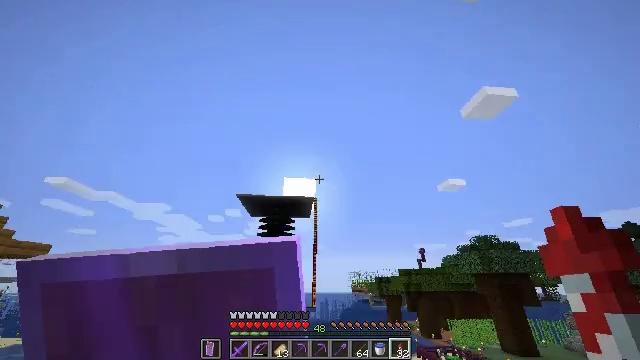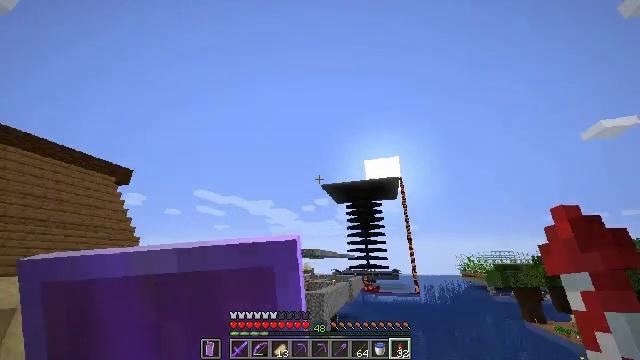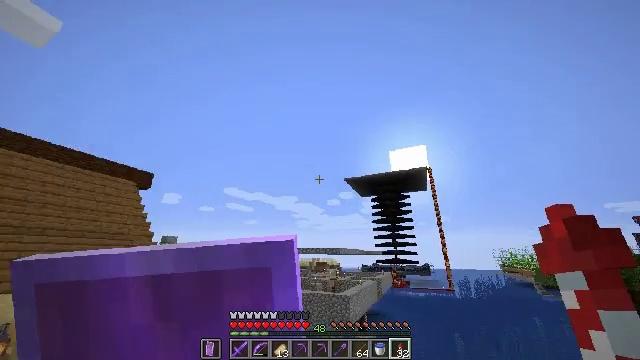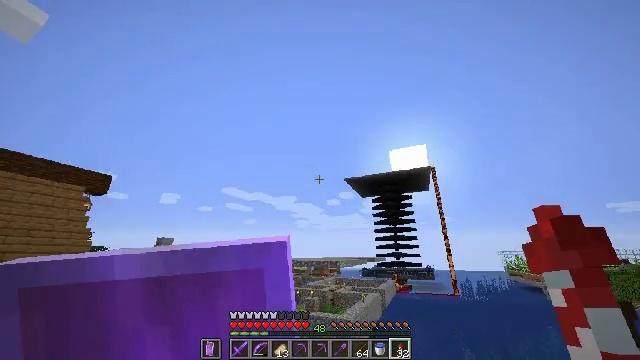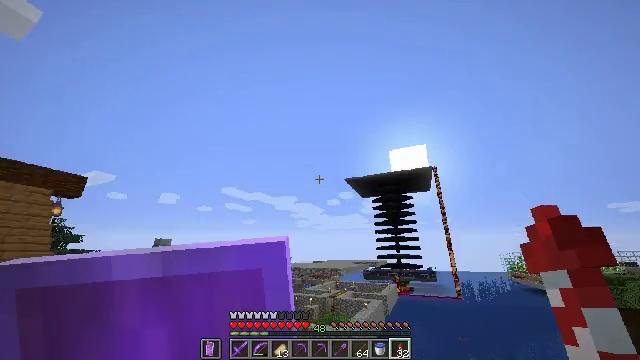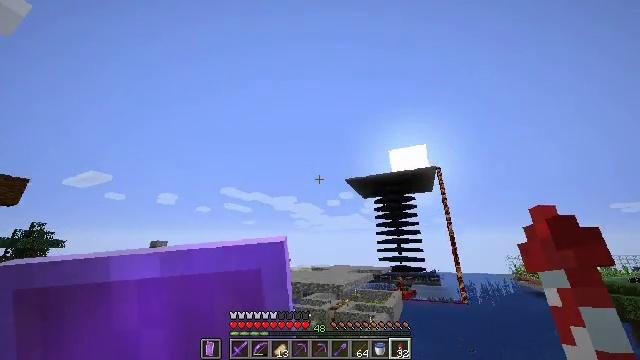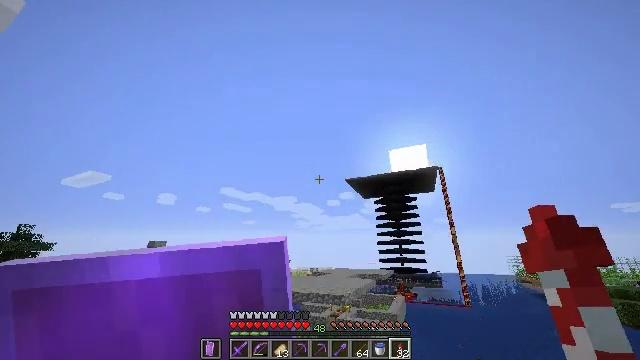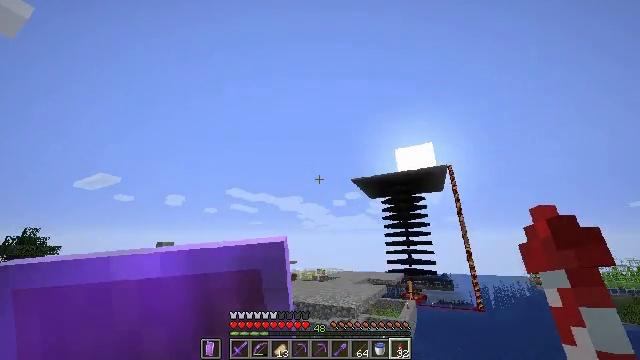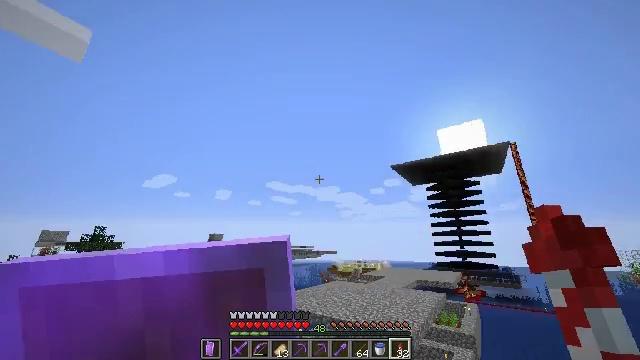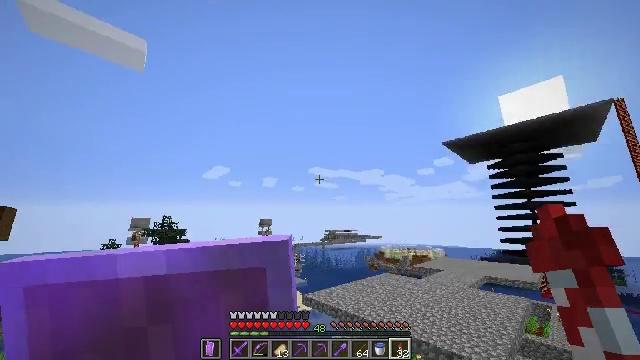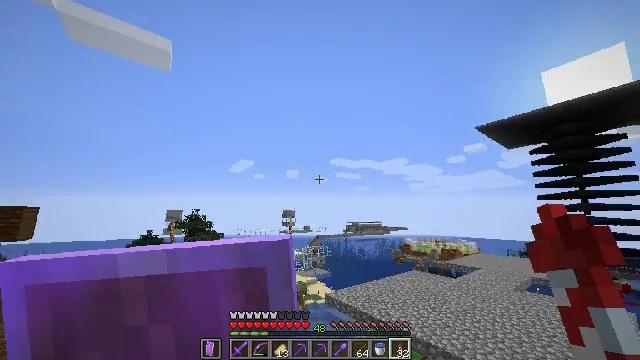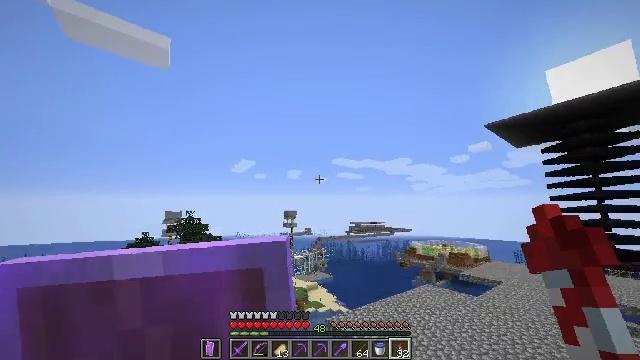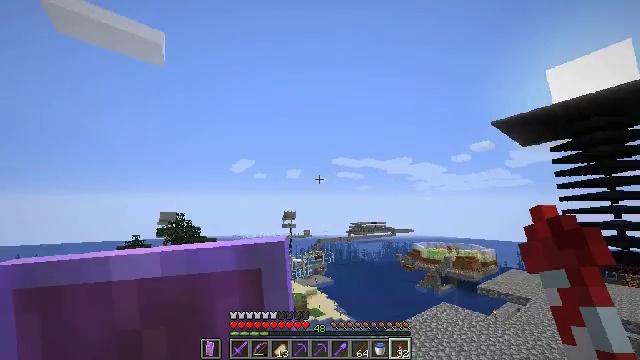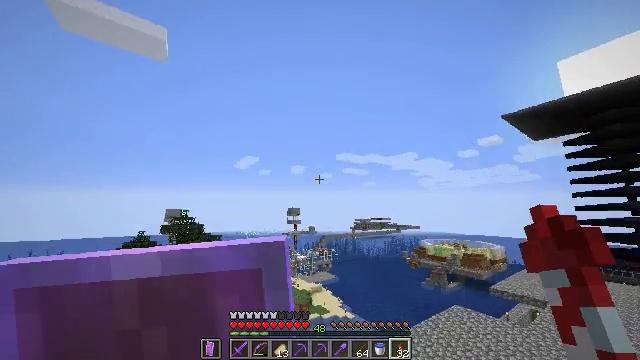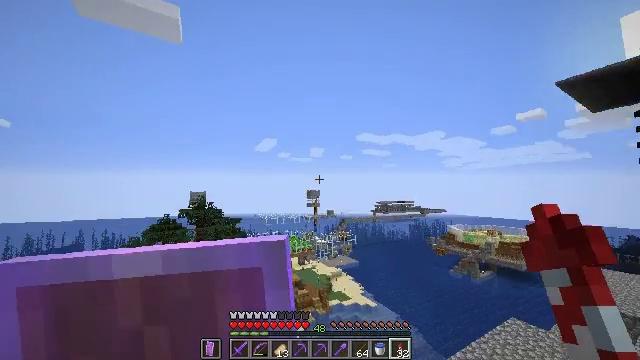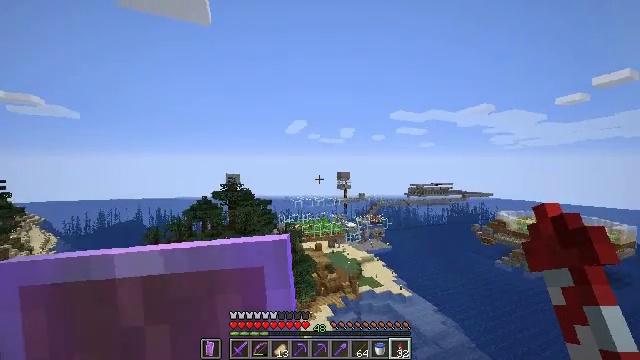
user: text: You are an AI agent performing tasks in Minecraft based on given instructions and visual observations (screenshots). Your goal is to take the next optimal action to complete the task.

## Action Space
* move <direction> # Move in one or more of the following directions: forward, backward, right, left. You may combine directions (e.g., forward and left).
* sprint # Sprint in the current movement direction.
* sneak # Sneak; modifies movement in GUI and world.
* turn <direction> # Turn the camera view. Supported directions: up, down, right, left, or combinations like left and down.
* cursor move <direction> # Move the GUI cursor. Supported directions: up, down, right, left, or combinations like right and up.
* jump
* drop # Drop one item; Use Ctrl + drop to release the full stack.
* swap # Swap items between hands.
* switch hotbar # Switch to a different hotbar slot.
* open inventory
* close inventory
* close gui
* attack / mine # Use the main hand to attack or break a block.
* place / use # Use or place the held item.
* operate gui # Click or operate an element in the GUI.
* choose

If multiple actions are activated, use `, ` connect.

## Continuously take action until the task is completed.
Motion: motion action
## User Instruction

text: Mine the diorite underground.
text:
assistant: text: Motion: move forward, sprint, turn left and down, jump
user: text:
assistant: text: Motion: move forward, sprint, turn left and down
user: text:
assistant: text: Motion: move forward, sprint
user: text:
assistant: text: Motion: move forward, sprint
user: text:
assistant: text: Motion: move forward, sprint
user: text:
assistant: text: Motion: move forward, sprint
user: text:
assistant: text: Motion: move forward, sprint, turn left
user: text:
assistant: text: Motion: move forward, sprint, turn left and down
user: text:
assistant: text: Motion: move forward, sprint, turn left and down
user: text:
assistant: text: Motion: move forward, sprint, turn left and down
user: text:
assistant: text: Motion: move forward, sprint
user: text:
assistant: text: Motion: move forward, sprint
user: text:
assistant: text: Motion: move forward, sprint, turn left and down
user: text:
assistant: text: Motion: move forward, sprint, turn left and down
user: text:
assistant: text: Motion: move forward, sprint, turn left and down
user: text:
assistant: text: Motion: move forward, sprint
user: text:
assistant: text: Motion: move forward, sprint
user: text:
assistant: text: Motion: move forward, sprint, turn right
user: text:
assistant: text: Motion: move forward, sprint, turn right
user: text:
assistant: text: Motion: move forward, sprint, turn right
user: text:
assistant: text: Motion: move forward, sprint
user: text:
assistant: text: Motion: move forward, sprint
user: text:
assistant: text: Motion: move forward, sprint
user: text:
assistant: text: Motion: move forward, sprint
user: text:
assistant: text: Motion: move forward, sprint, turn right
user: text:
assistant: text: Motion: move forward, sprint, turn right
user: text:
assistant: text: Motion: move forward, sprint, turn right
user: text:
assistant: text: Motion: move forward, sprint, turn right
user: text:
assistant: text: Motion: move forward, sprint, turn right
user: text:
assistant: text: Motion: move forward, sprint